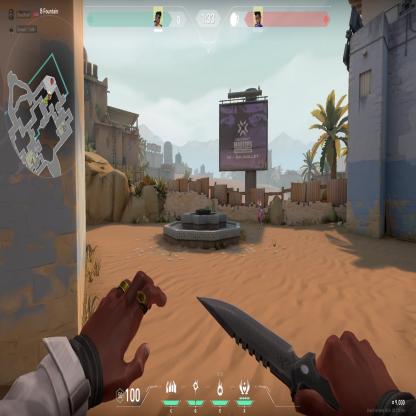
Label: enemy